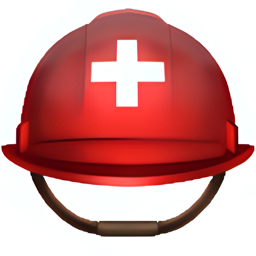
Name: helmet with white cross
Emoji: ⛑
Group: Objects
Sub-group: clothing